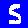
Digit: 5